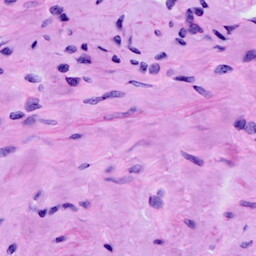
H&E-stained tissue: Cervix